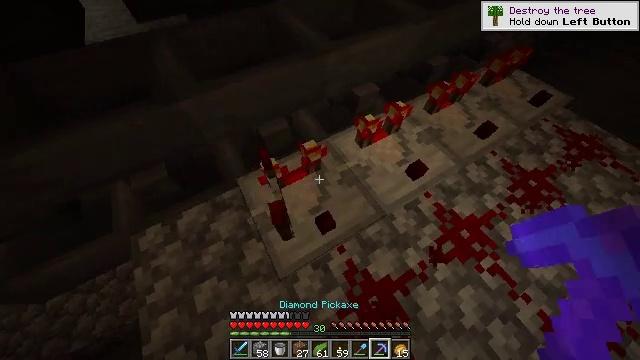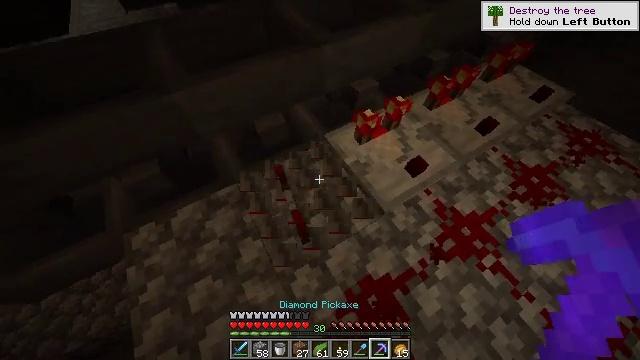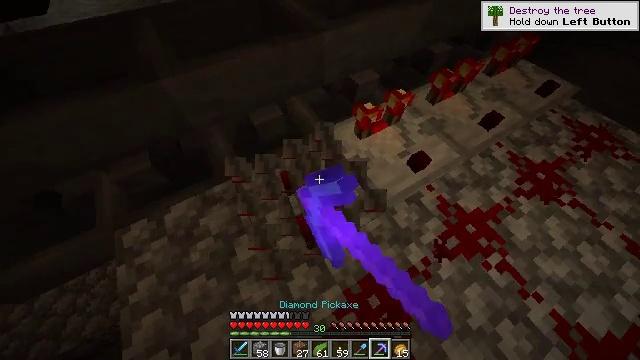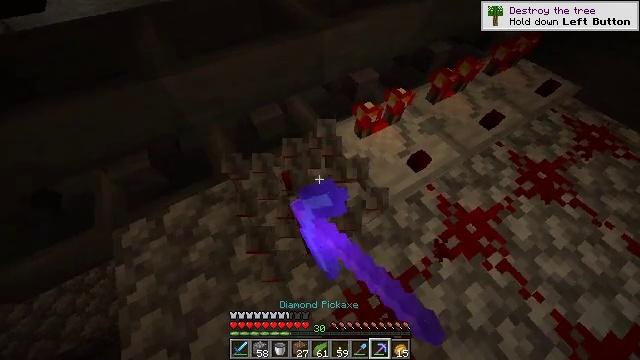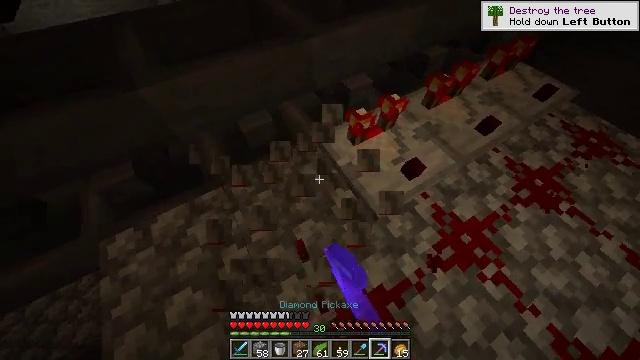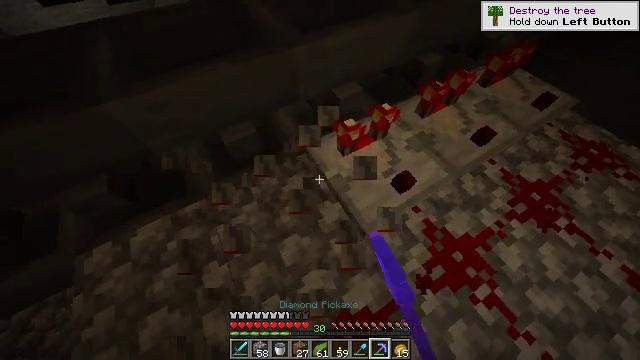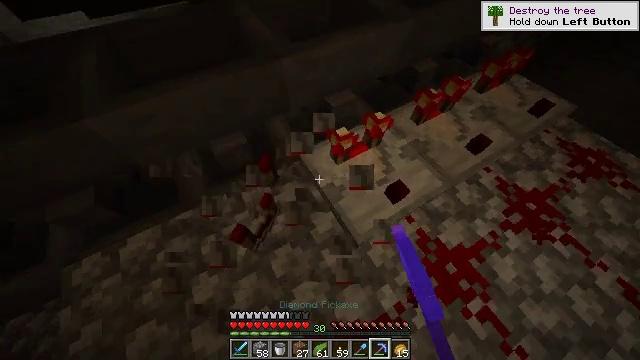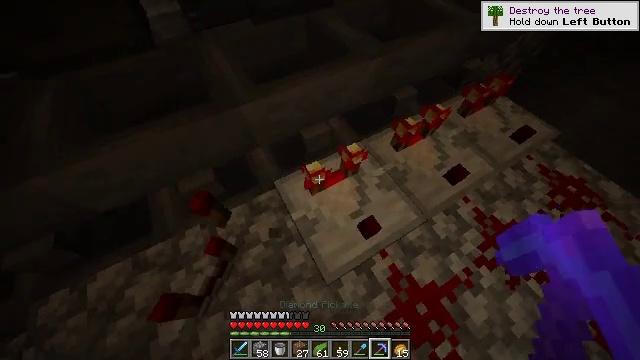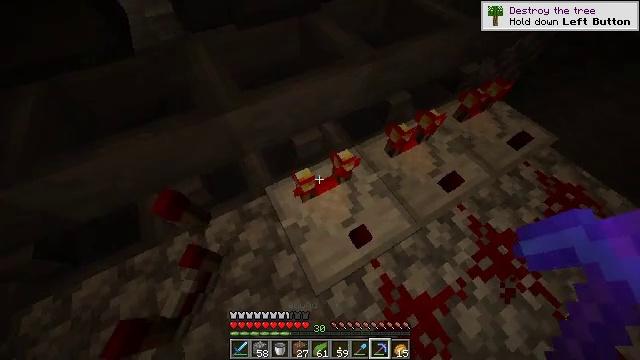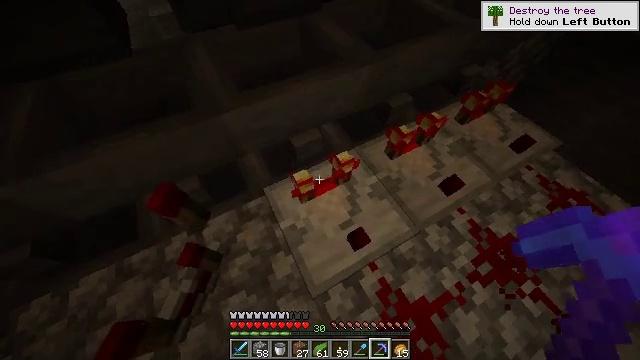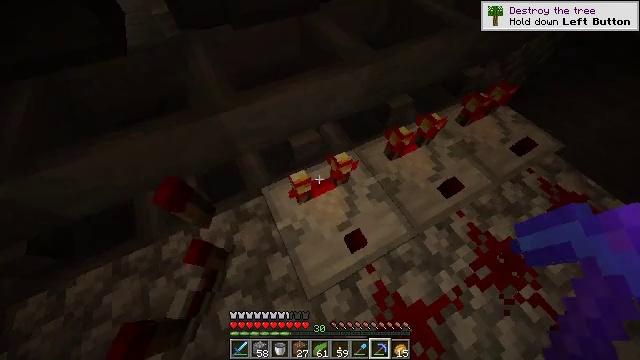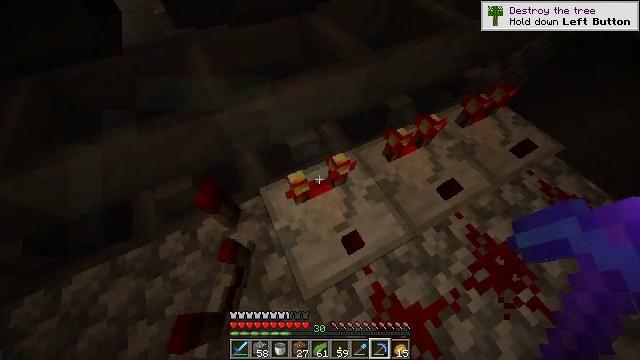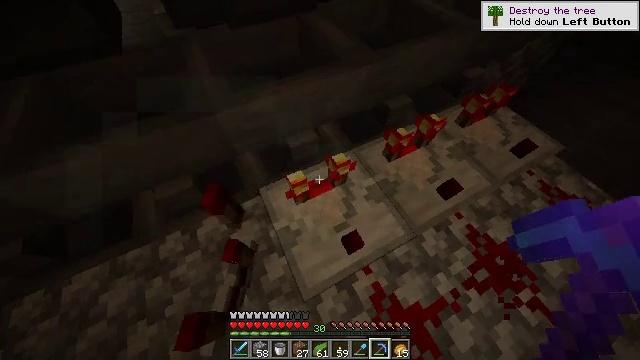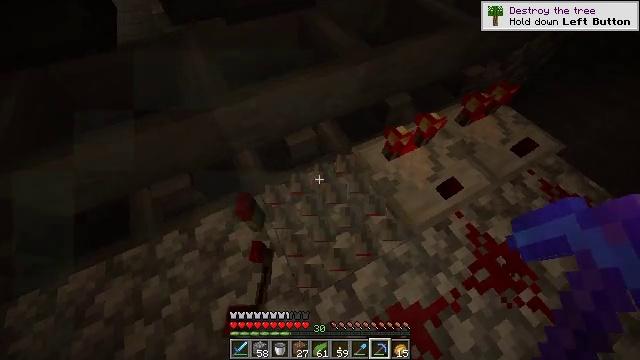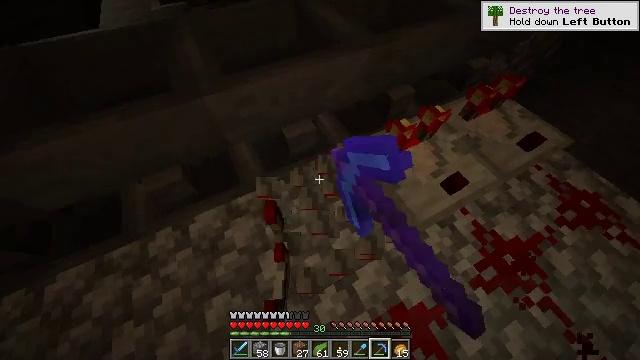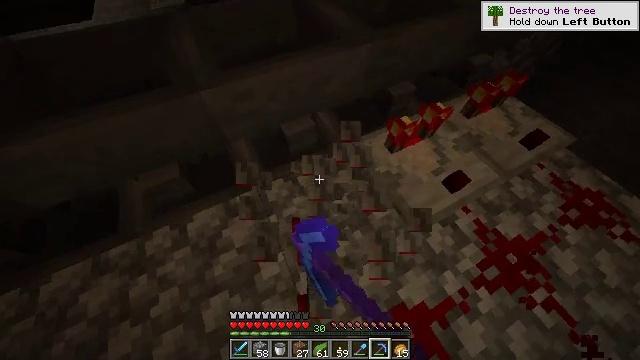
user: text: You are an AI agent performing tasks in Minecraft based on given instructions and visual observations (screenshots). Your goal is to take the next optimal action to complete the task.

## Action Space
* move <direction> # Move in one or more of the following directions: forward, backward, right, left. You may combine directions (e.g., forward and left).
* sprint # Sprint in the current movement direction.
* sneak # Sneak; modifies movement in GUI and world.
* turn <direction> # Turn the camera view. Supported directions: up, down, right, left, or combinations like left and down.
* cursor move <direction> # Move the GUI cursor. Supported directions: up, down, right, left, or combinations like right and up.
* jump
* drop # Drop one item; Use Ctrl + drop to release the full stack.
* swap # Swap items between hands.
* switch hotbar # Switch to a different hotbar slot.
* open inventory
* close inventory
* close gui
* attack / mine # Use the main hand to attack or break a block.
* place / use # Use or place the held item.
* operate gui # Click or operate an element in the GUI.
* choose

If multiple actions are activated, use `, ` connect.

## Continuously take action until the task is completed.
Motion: motion action
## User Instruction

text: Gather the comparator.
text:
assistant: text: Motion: attack / mine
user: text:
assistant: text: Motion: attack / mine
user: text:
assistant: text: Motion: no_op
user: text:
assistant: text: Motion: move forward and move right
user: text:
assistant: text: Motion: move forward and move right
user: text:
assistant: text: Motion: move forward and move right
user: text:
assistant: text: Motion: no_op
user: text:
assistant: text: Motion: no_op
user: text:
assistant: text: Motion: no_op
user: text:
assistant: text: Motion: no_op
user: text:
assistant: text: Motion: no_op
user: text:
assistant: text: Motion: no_op
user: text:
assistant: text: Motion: attack / mine
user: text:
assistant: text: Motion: attack / mine
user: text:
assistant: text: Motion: attack / mine
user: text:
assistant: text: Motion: move right
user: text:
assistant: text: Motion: move right
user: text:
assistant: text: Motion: move right
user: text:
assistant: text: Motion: no_op
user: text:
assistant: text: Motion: turn left
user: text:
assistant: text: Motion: turn left and up
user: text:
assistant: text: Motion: turn left and up
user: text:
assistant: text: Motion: turn left and up
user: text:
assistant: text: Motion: turn left
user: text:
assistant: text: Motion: turn left
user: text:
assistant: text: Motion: turn left and up
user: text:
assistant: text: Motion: turn left and up
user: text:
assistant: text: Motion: turn left and up
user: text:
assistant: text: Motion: no_op
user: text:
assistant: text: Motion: move left